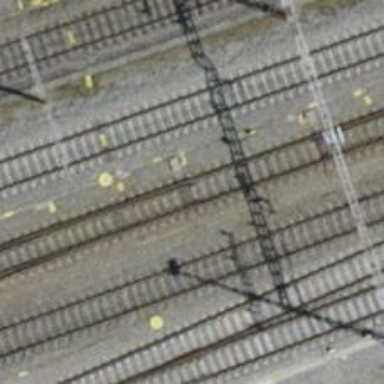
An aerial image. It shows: Single railway track with electrified contact line.